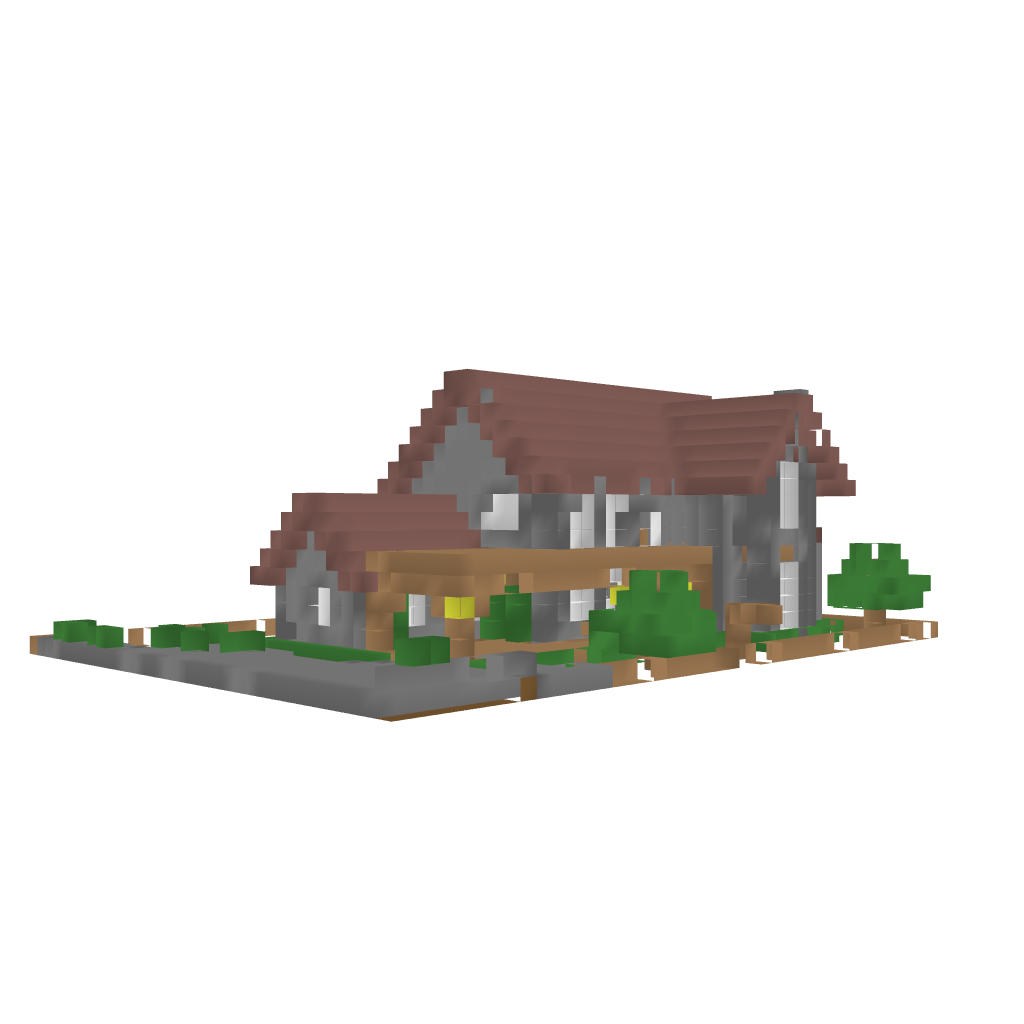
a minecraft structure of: Suburban Brick Home bad low quality